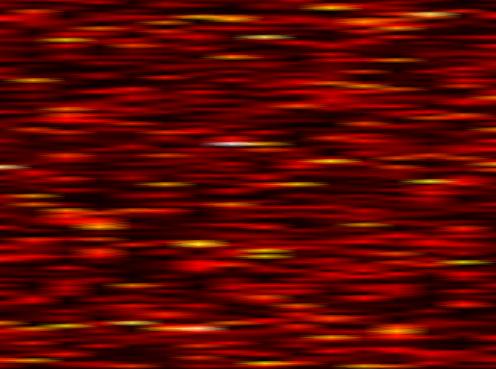
Label: WOLA